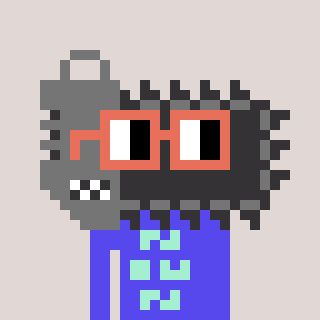
a pixel art character with square orange glasses, a chainsaw-shaped head and a computerblue-colored body on a warm background